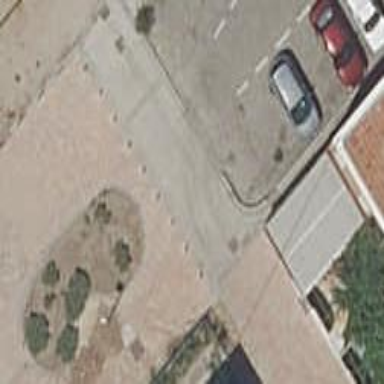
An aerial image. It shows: Sidewalk along the footway.